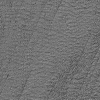
Atmospheric dust classification: not_dusty